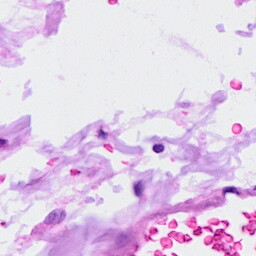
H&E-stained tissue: Ovarian